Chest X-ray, AP view. Patient: 31 years old, sex M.
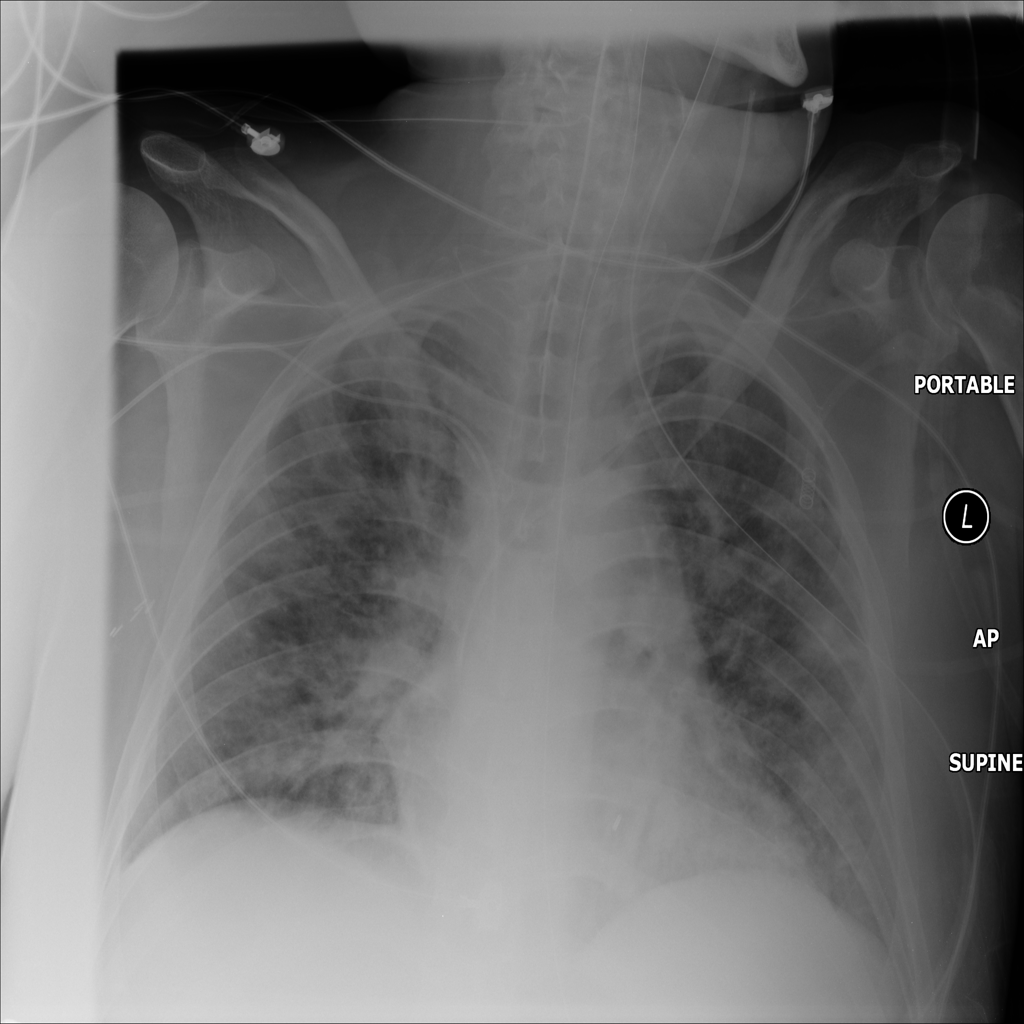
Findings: Infiltration, Nodule